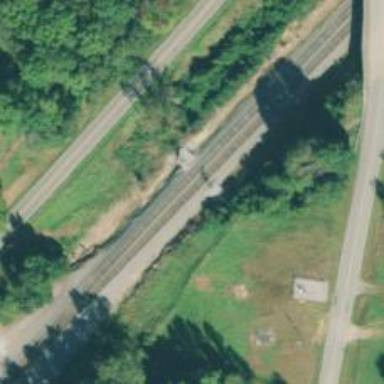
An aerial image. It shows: Railway site with interlocking signal box.